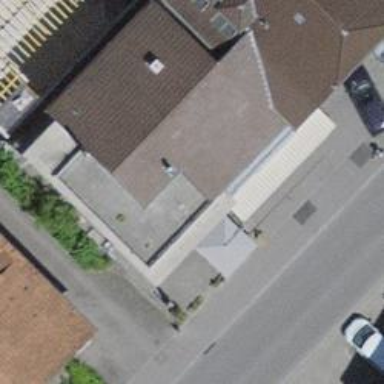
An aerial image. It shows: Café.